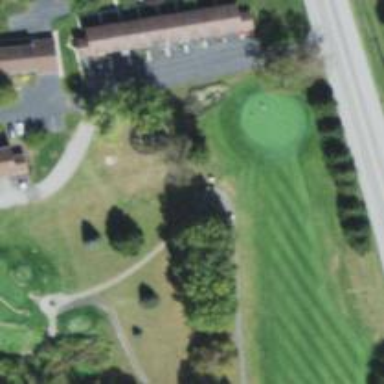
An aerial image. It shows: Service road used as golf cart path.